Field crop: maize
Growth stage: 2
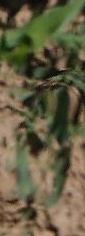
Species: maize